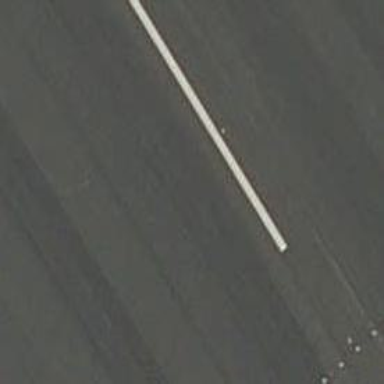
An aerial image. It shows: Asphalt runway with displaced threshold at airport.